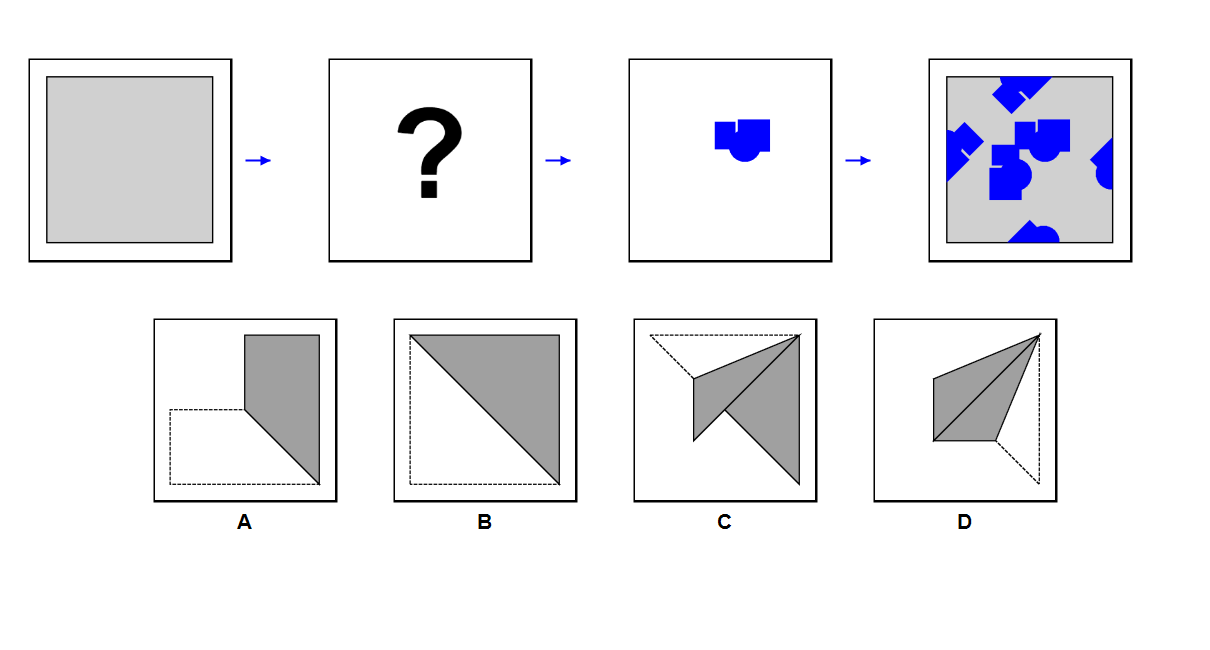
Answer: A